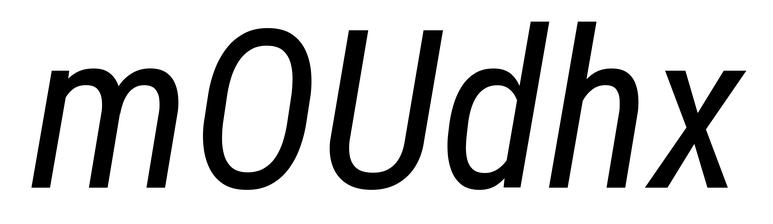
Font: Roboto-Italic_Condensed_Italic